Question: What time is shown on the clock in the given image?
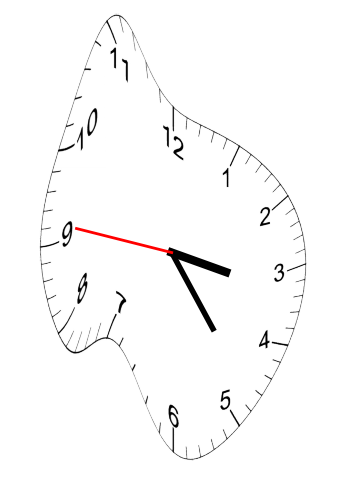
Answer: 03:23:46